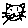
Label: cat